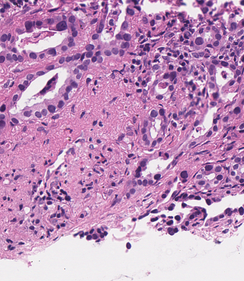
Tumor epithelial tissue: yes
Tumor-associated stroma tissue: yes
Normal tissue: no